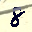
Label: 8